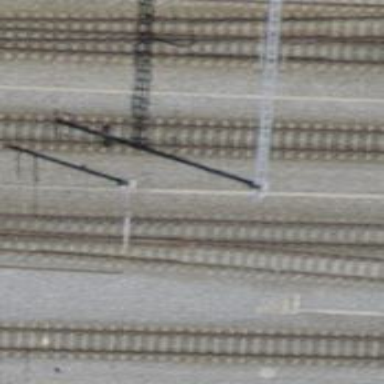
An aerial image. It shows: Single railway track with electrified contact line.